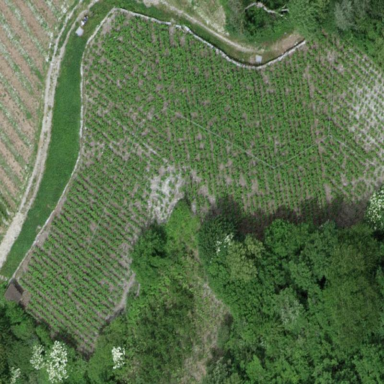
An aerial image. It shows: Vineyard with grape crops.